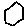
Label: hexagon